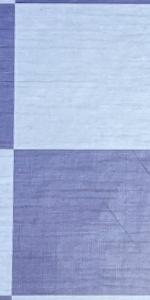
Label: Empty